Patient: sex F, age 63
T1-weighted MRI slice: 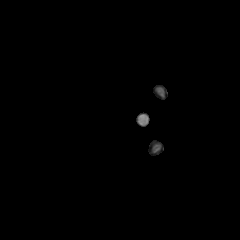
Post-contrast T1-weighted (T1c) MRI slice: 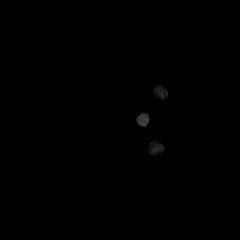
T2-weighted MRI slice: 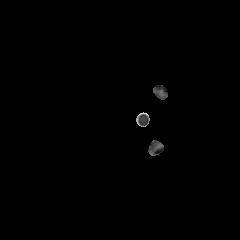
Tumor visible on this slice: no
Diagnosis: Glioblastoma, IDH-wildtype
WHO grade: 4